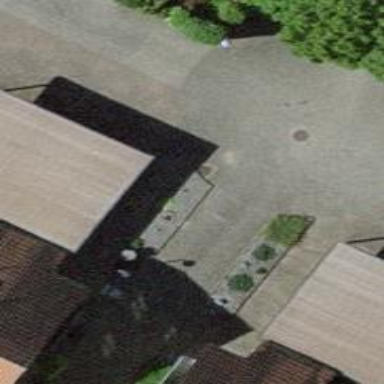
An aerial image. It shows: Garage.